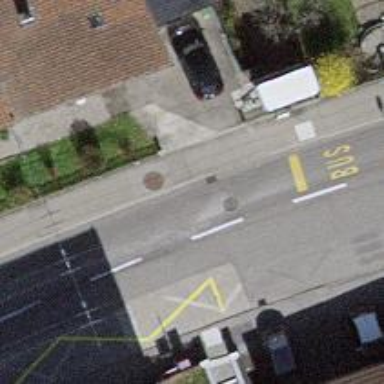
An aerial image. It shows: Bus stop for trolleybuses with designated stop position for public transport.